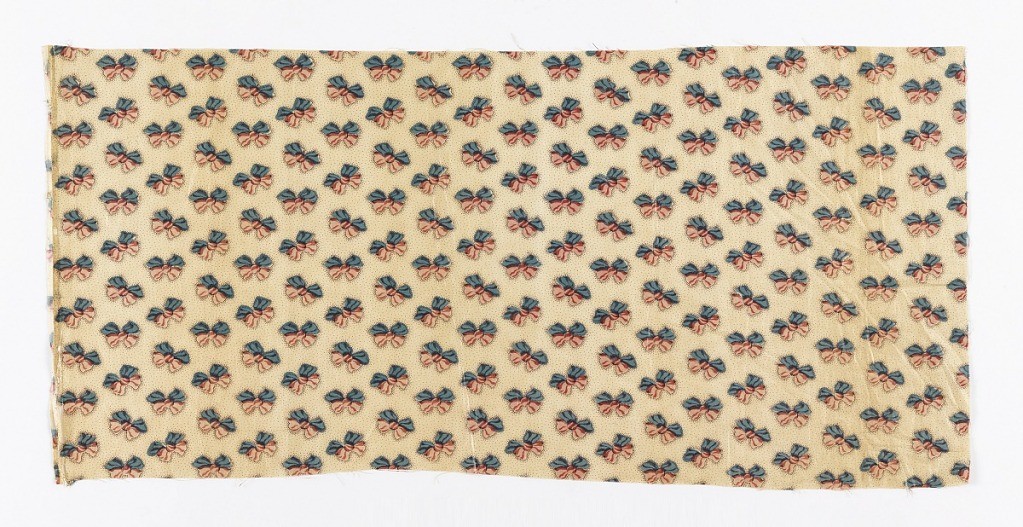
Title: Textile
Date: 19th century
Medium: cotton Technique: printed by engraved roller on plain weave
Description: Cream-colored cotton roller printed with an al-lover pattern of pink and blue bows with scattered black dots.